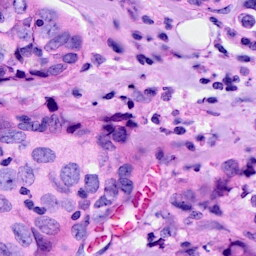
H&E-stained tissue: Breast